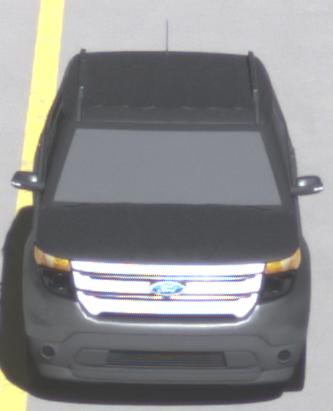
Make: Ford
Model: Explorer
Detailed model: Gen. 5
Model produced from: 2010
Model produced until: 2019
Doors: 5
Color: gray
Road condition: dry road
Daytime: morning or afternoon
Contrast: high contrast